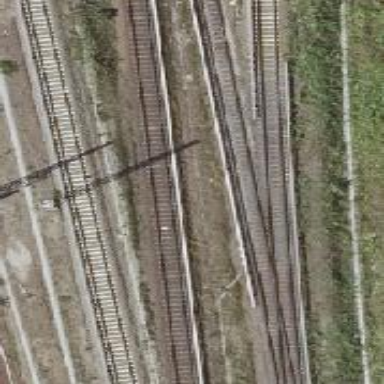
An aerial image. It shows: Railway signal.